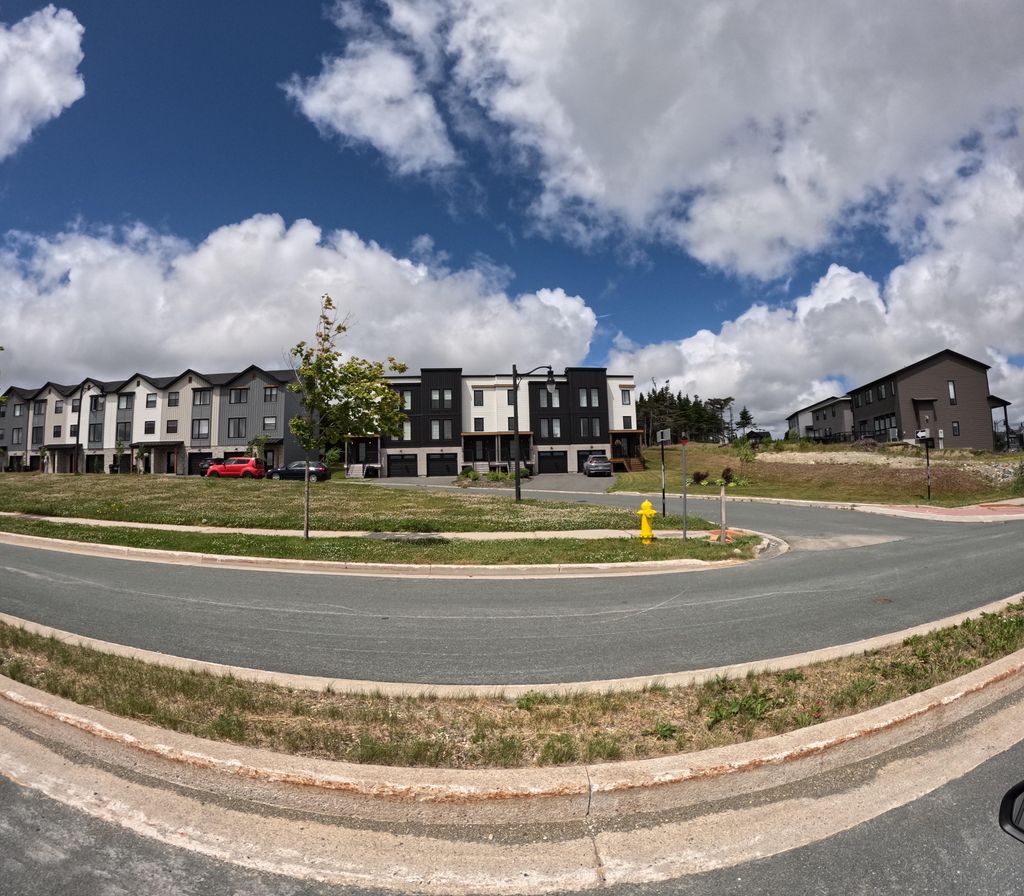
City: st_johns